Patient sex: M
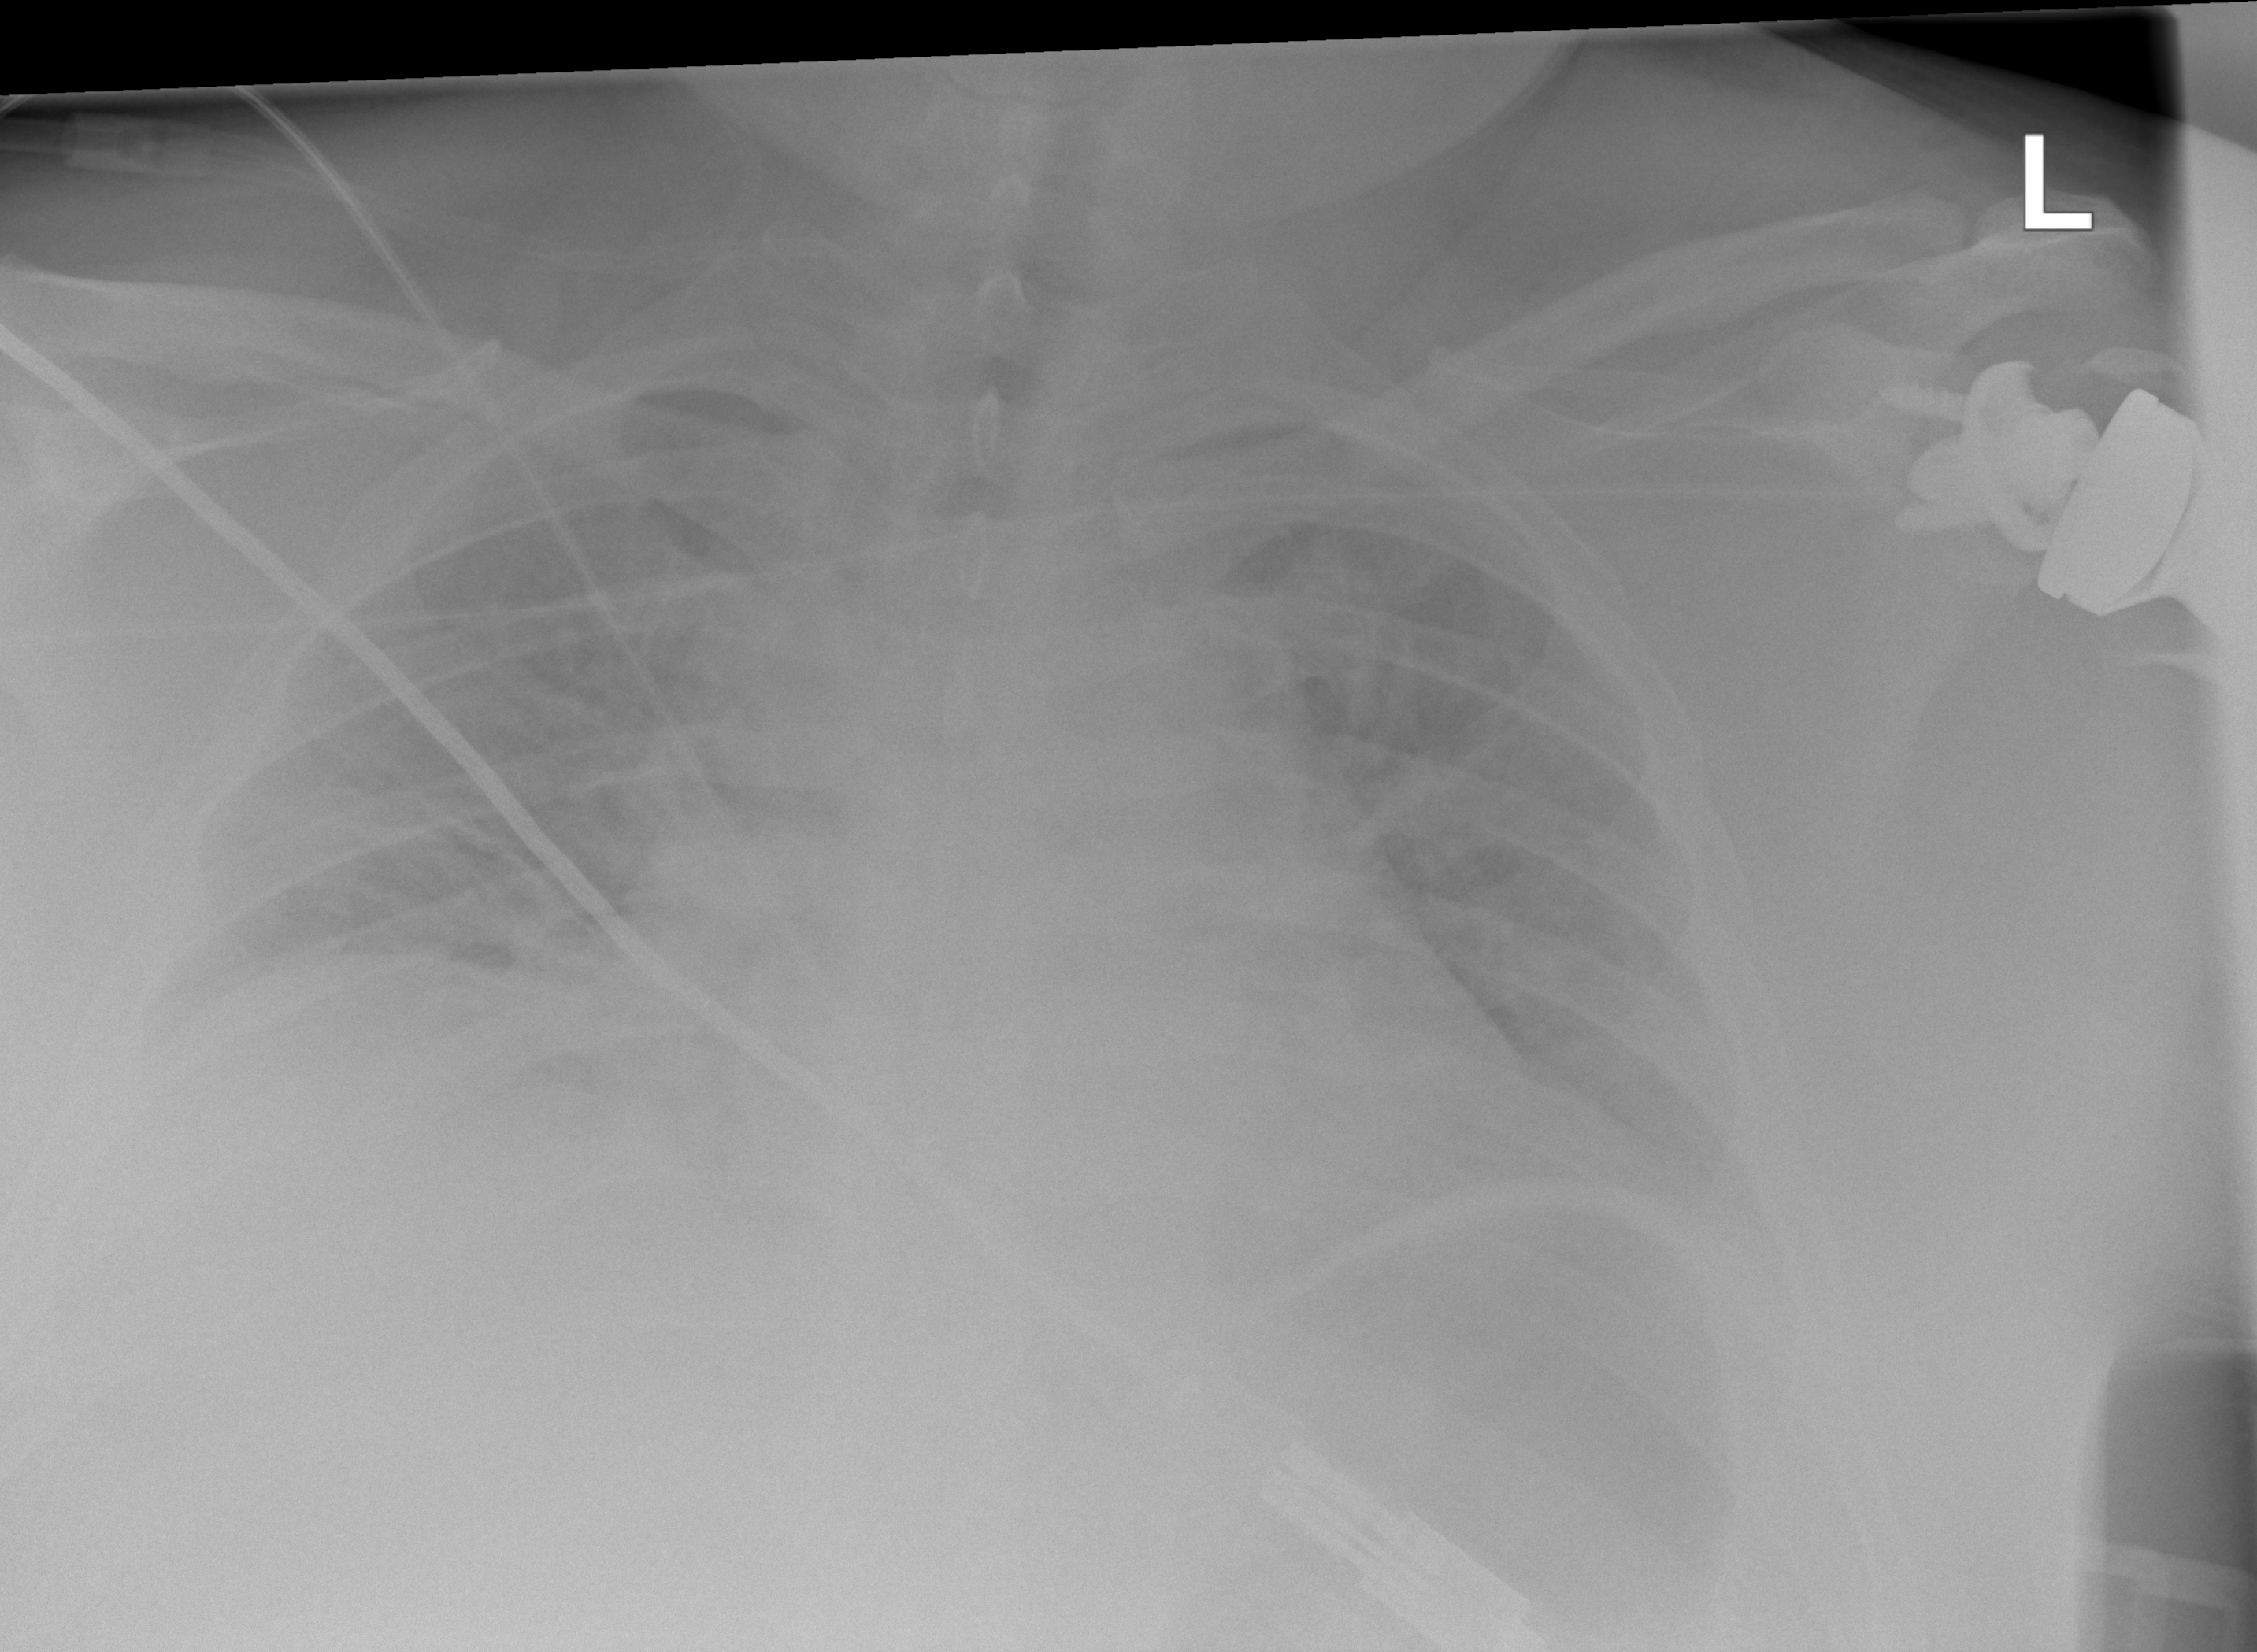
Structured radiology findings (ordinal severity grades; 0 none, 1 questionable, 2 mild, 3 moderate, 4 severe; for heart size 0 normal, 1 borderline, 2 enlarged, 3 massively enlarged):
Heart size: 2
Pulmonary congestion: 2
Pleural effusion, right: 0
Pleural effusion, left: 0
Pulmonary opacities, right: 1
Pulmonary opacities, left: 1
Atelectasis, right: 2
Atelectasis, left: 2